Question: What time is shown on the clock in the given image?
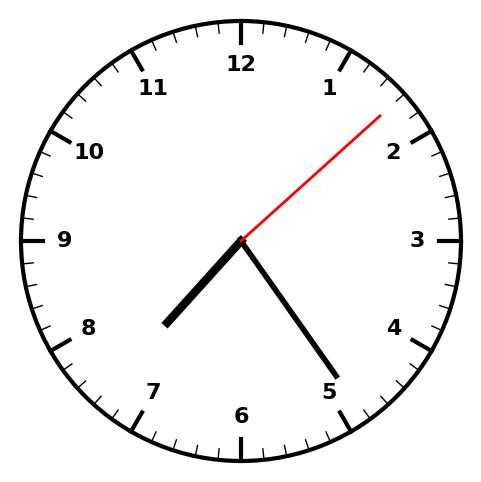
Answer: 07:24:08